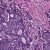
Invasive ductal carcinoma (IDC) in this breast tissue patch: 0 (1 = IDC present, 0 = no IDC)